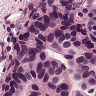
Metastatic tissue present: yes